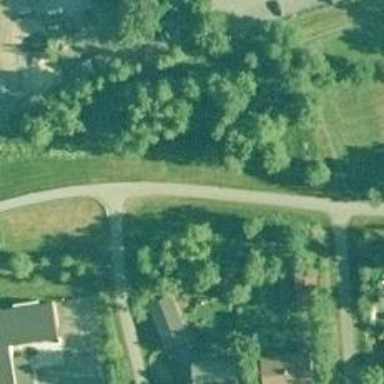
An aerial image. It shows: Cycleway with asphalt surface running along embankment.